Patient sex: F
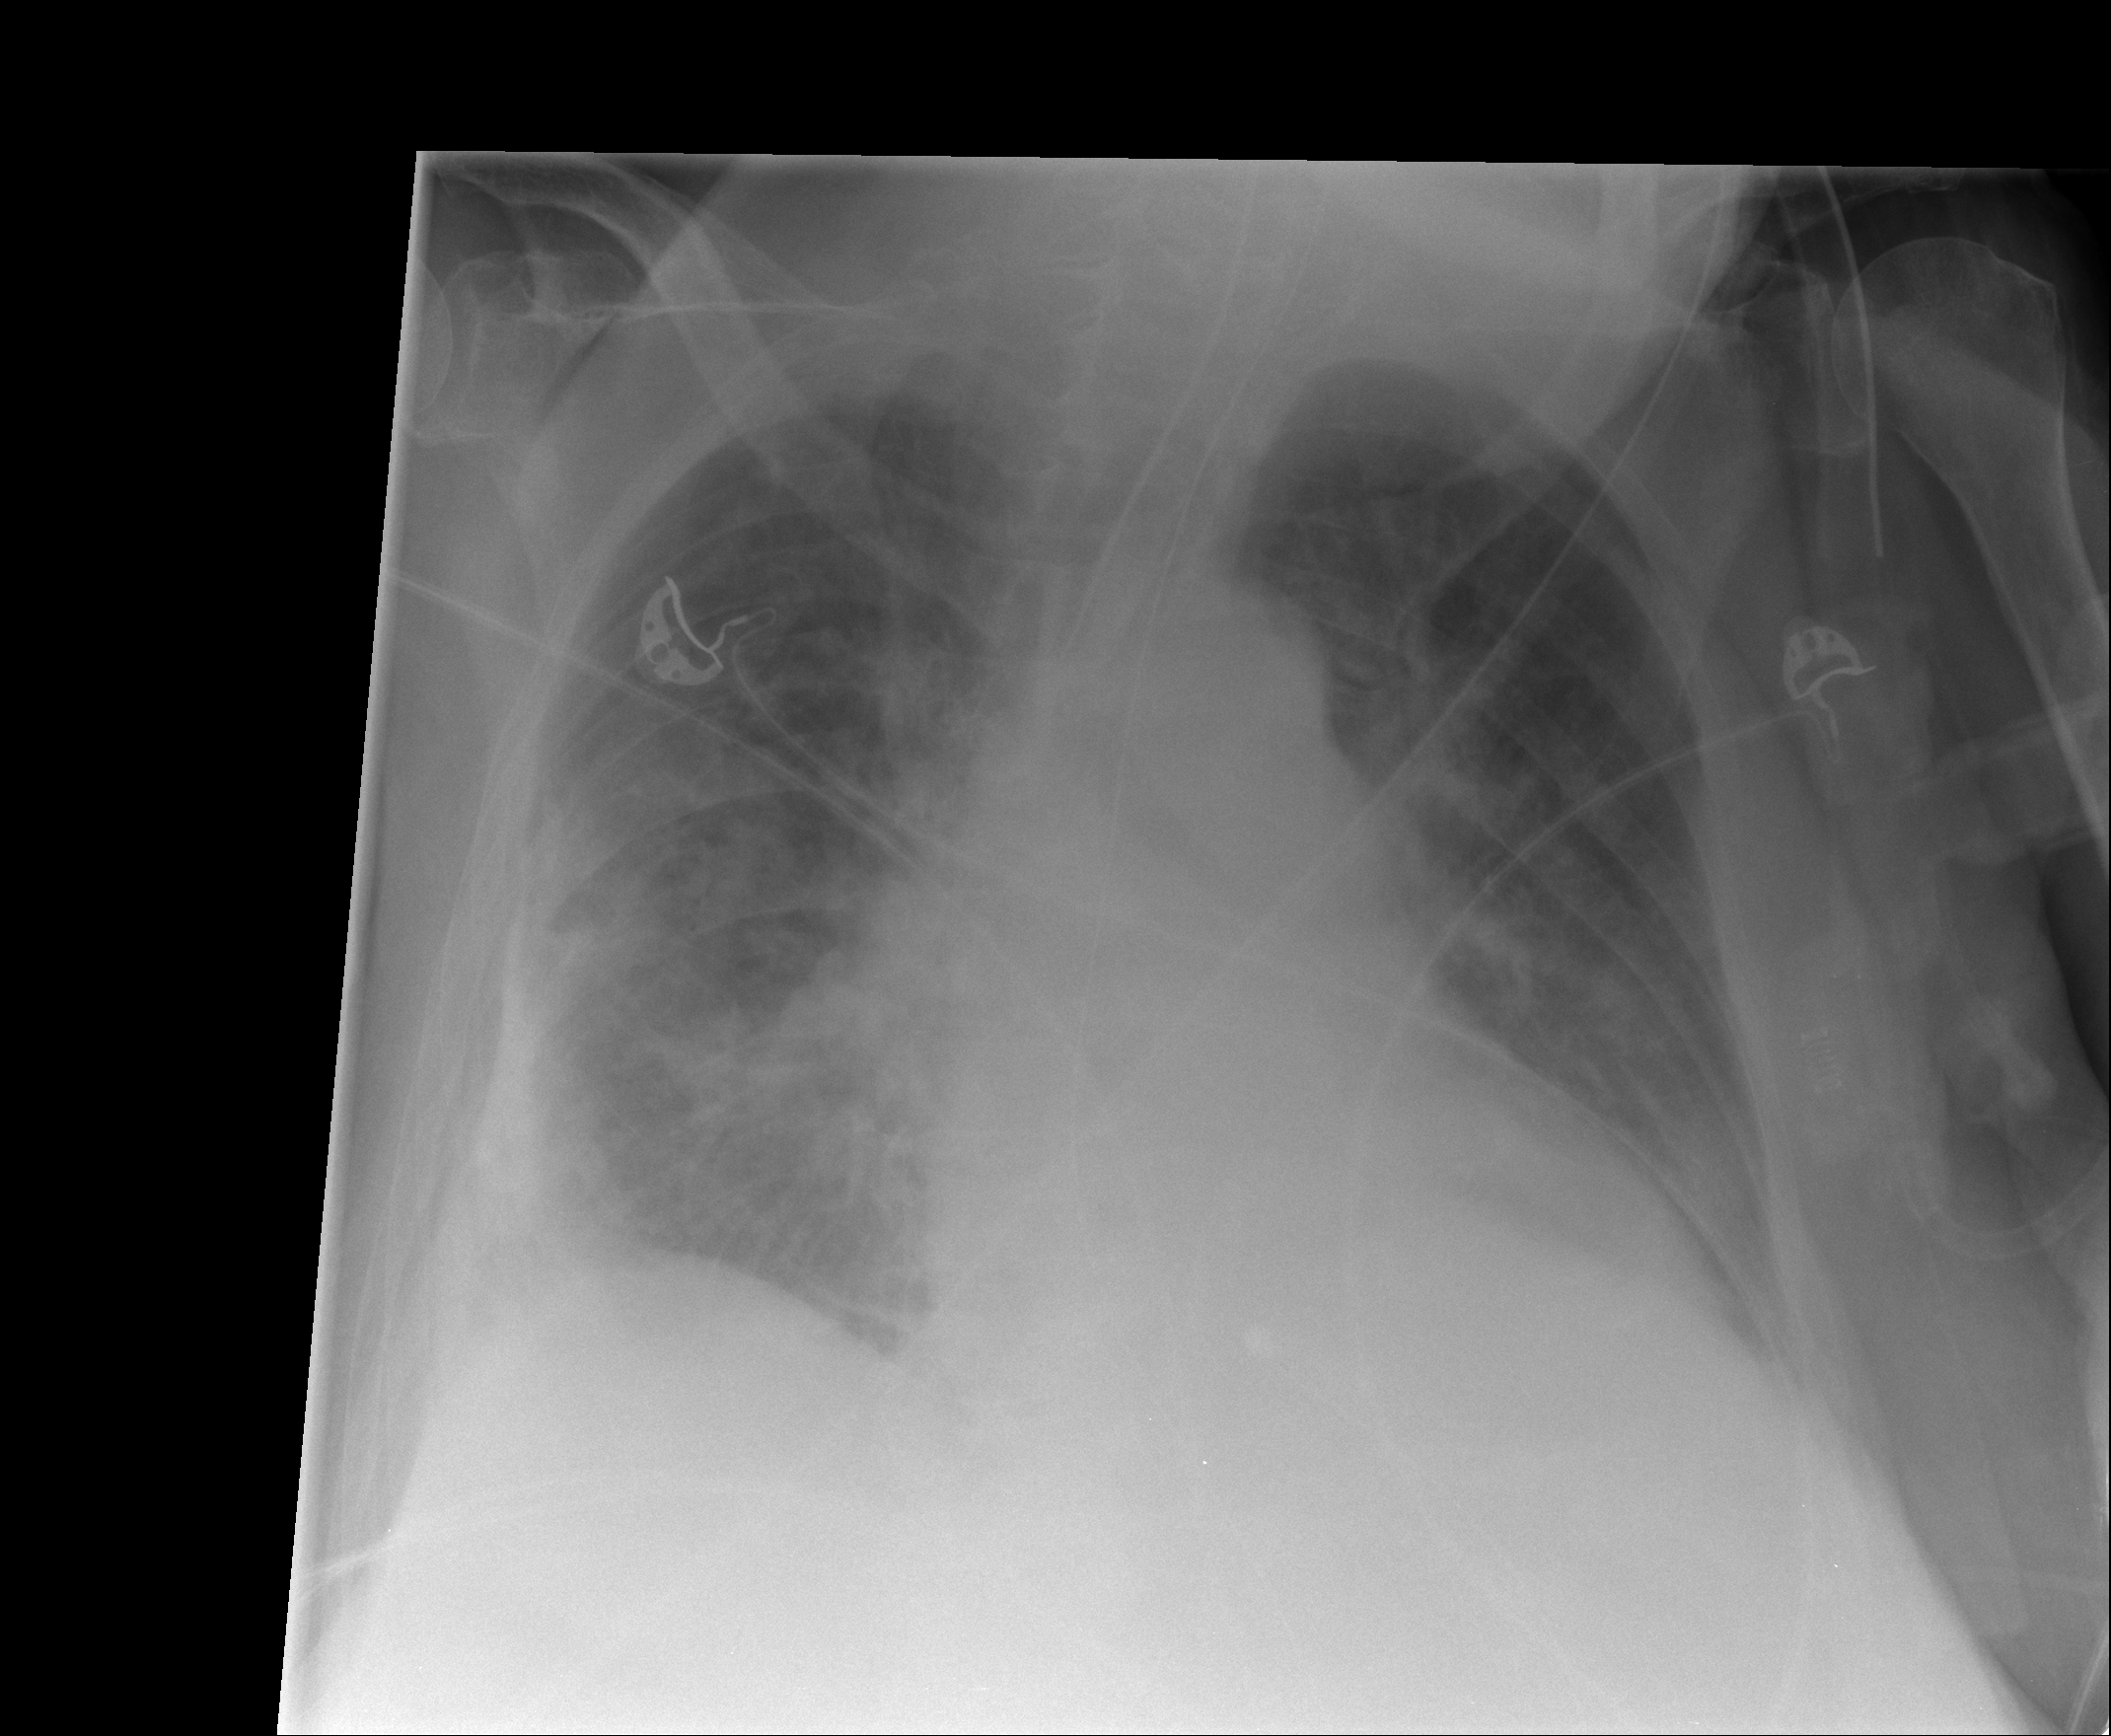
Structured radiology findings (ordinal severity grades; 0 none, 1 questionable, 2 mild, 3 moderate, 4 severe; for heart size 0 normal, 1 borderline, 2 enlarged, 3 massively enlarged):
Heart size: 1
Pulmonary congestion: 2
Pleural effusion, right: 2
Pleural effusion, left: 2
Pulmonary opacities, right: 0
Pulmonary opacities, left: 0
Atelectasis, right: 0
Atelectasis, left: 0